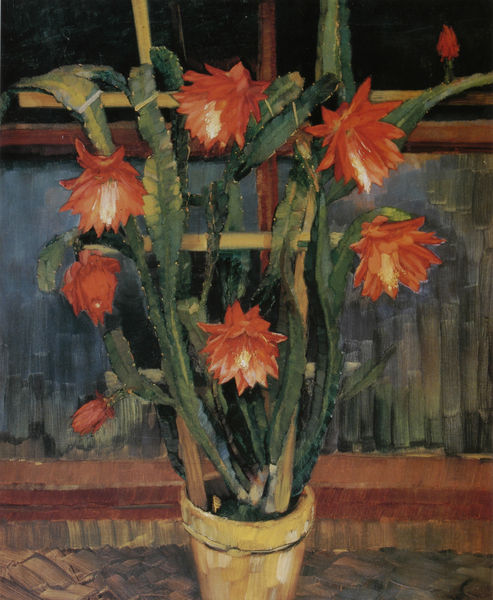
Titel: Stilleben (Kaktus)
Künstler: Heinrich Wilhelm Trübner
Institution: (Privatbesitz)
Schlagwörter: blau, blätter, gemälde, schatten, weiß, cezanne, gelb, grün, komposition, ocker, blume, blumen, braun, bunt, fenster, grau, hell, holz, licht, nacht, orange, raum, schwarz, straße, tisch, zimmer, ölbild, blüte, blüten, haus, rot, beige, flächig, malerei, teppich, regal, wand, lang, rahmen, stein, steine, bild, vorhang, öl, erde, gitter, pastos, boden, pflanze, garten, ranken, stilleben, stillleben, ton, blumentopf, topf, komplementär, pflaster, fußboden, abends, fläche, mauer, farbe, backstein, hof, oliv, rand, duktus, spitz, gestell, geschlossen, gewächs, hoch, striche, abendstimmung, strauß, blühen, blühend, stiel, stiele, stütze, gerüst, offen, hauswand, sprossen, paul, stengel, strich, stempel, flamingo, pinsel, gladiolen, stängel, pinselstrich, topfblume, topfpflanze, dunke, knospen, fensterbank, agave, aloe, aloe vera, bambus, blumenstock, blumenstütze, fensterbrett, gaugine, graublau, holztopf, kaktee, kakteen, kaktus, kaktusblüten, kletterhilfe, kletterpflanze, paul cézanne, rankhilfe, rankpfanze, rankpflanze, sieben, silleben, stachel, stilllebne, vera, lichtreflex, rostrot, bund, wachsen, pflasterung, katkusblüte, bläute, gliederkaktus, staket, kakteenblüten, schlangenkaktus